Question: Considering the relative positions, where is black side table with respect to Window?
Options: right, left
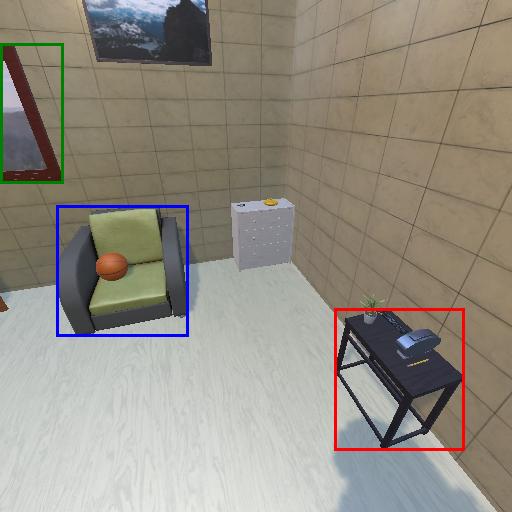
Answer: right